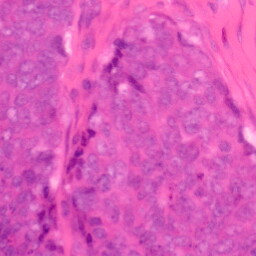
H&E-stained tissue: Colon